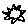
Label: sun